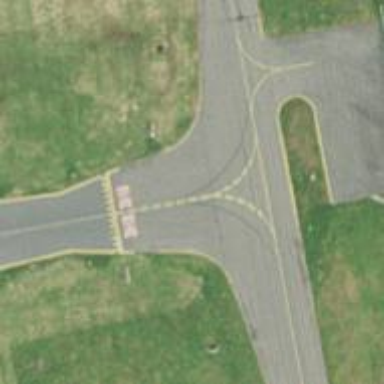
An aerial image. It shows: Image of taxiway at airport.